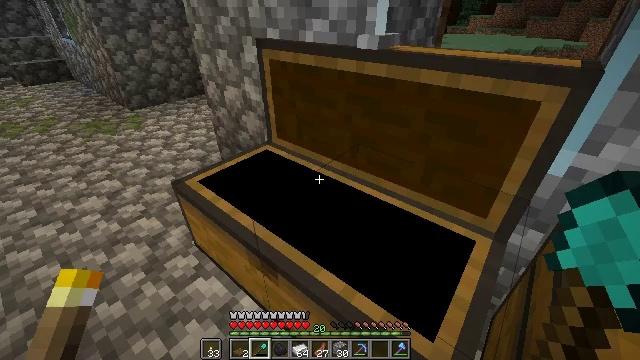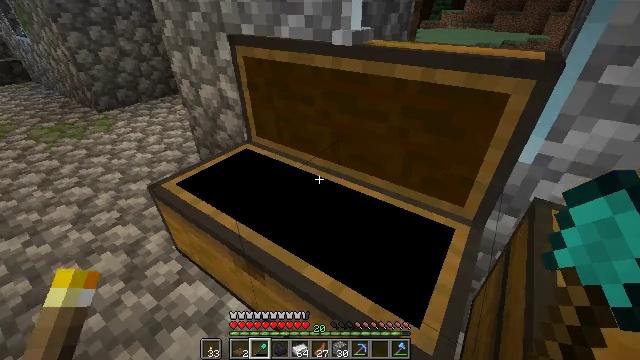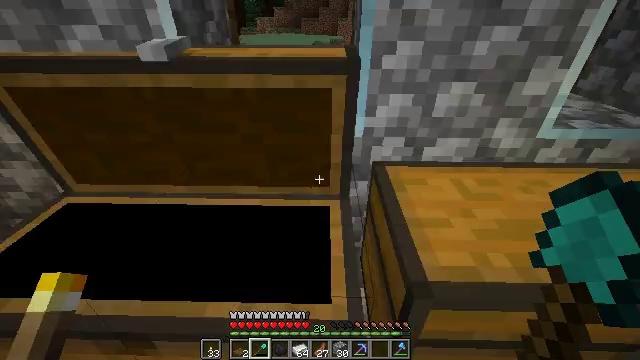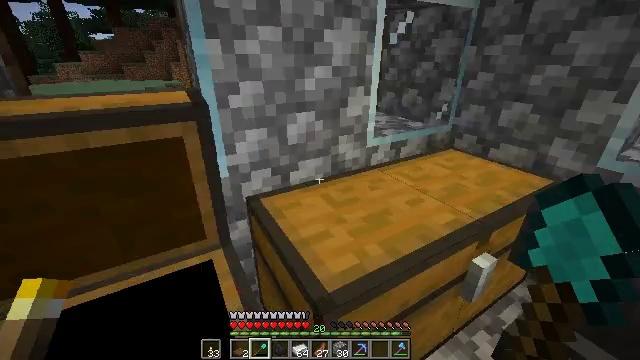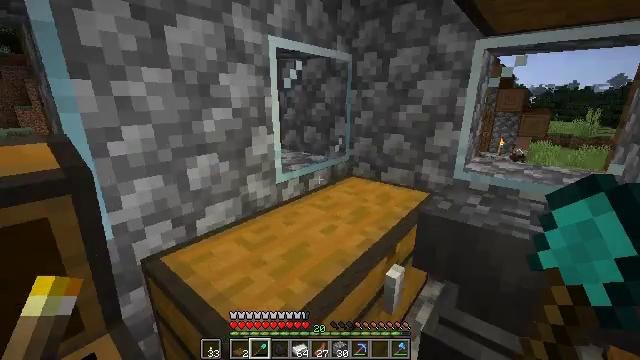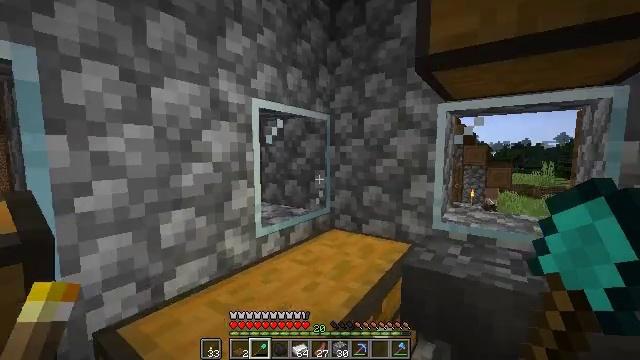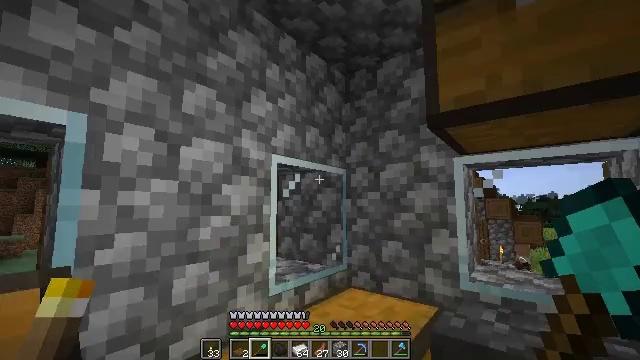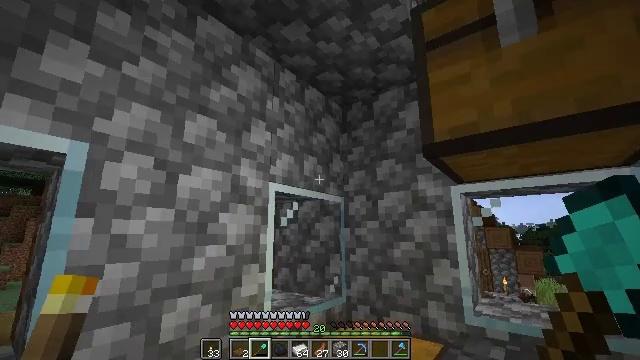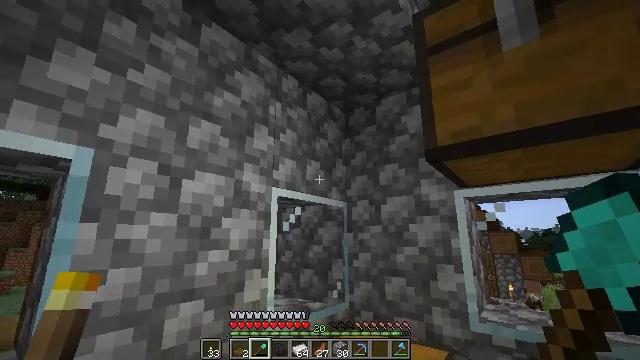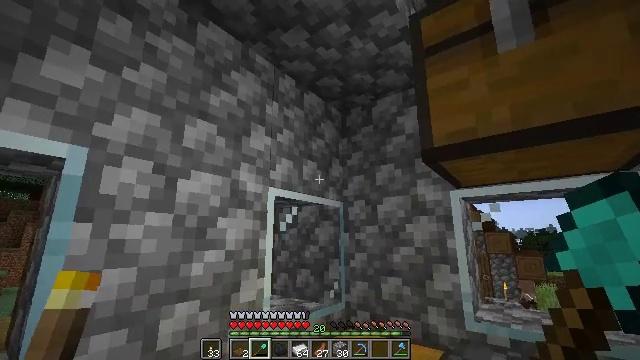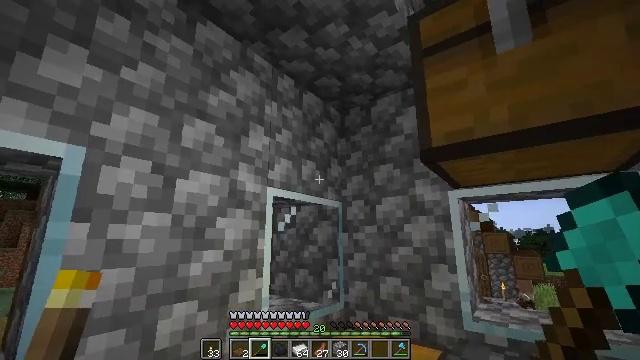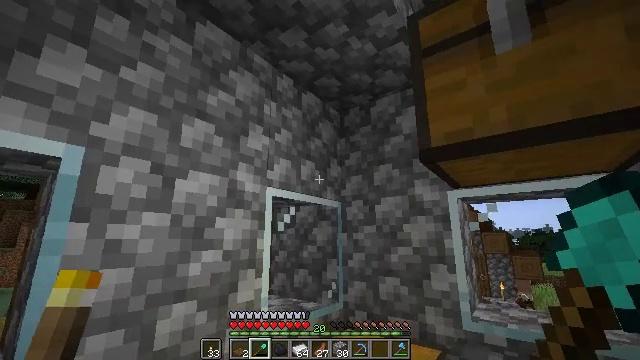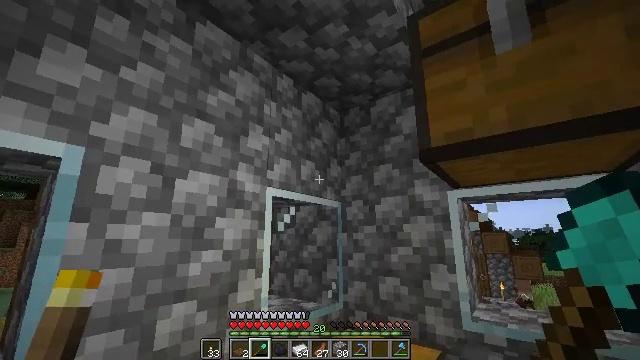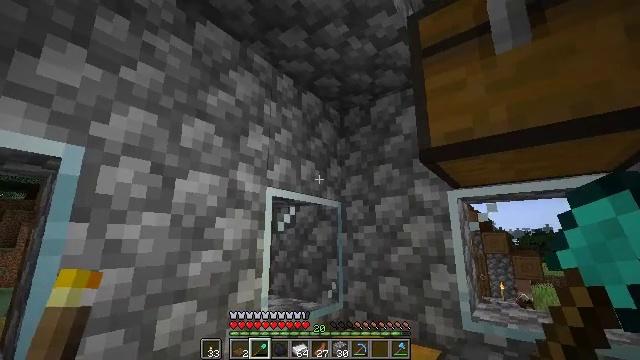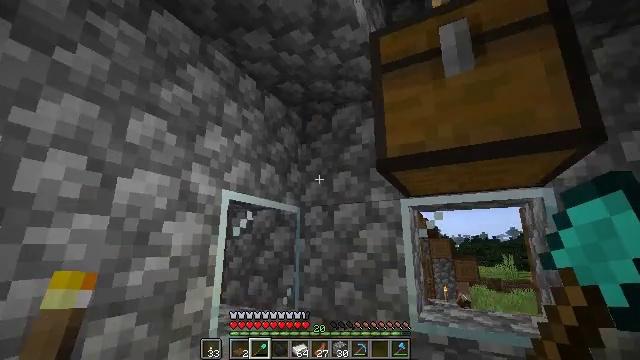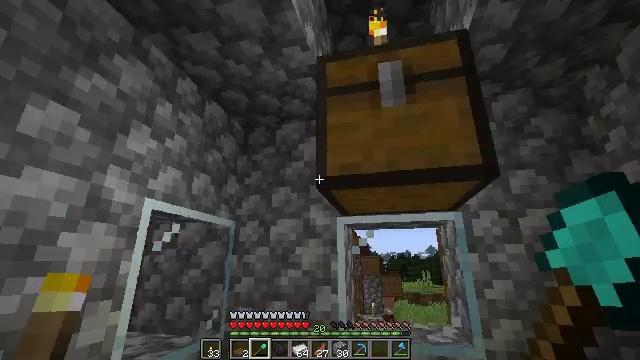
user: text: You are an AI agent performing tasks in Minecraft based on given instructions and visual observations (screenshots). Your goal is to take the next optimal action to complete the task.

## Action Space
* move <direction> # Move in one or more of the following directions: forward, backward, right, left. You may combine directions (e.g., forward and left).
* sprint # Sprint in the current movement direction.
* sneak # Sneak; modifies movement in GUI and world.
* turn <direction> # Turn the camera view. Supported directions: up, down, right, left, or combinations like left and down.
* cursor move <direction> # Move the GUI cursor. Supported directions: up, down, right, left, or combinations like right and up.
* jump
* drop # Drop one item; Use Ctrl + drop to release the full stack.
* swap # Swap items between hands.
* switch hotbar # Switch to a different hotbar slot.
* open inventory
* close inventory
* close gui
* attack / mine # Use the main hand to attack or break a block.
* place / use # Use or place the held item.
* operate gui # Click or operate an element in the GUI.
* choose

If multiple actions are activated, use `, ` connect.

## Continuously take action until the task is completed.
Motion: motion action
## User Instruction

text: Craft a light gray carpet using the crafting table.
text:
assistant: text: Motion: turn right
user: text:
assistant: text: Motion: turn right and up
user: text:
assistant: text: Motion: turn right and up
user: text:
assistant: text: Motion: turn right and up
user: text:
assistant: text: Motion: turn right and up
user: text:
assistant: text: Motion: turn left and up
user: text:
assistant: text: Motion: turn up
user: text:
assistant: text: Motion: turn up
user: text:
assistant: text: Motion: no_op
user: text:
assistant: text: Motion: no_op
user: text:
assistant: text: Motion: no_op
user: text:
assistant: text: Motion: no_op
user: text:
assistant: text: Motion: no_op
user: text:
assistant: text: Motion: turn right and up
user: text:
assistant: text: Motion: turn right and up
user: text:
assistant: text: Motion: turn right and up
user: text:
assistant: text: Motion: turn right and up
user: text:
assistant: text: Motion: use / place
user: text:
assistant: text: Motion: use / place
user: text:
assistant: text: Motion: use / place
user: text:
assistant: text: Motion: use / place
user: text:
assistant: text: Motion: use / place
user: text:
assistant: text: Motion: choose
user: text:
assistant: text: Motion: no_op
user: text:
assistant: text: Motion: no_op
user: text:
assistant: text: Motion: no_op
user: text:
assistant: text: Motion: no_op
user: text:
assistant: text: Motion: no_op
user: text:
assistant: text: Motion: no_op
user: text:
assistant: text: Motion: no_op